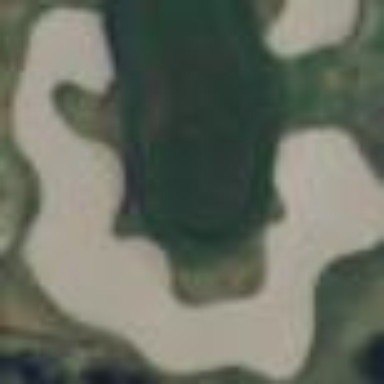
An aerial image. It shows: Sandy area is golf bunker.